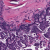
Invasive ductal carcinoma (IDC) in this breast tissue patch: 1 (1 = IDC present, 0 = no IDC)